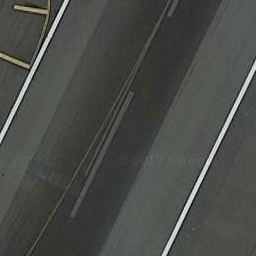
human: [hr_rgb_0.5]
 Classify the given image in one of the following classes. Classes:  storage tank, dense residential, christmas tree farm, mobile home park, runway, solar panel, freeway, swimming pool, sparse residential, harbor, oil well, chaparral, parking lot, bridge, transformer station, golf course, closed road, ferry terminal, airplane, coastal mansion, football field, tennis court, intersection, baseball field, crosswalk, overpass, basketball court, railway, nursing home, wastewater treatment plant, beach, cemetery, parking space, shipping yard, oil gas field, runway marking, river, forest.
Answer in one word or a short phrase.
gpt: runway marking